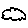
Label: cloud